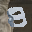
Label: 8